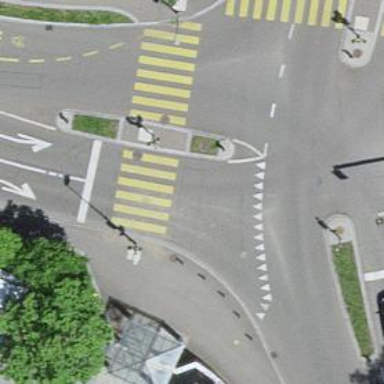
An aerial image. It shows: Zebra crossing on the road.